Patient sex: M
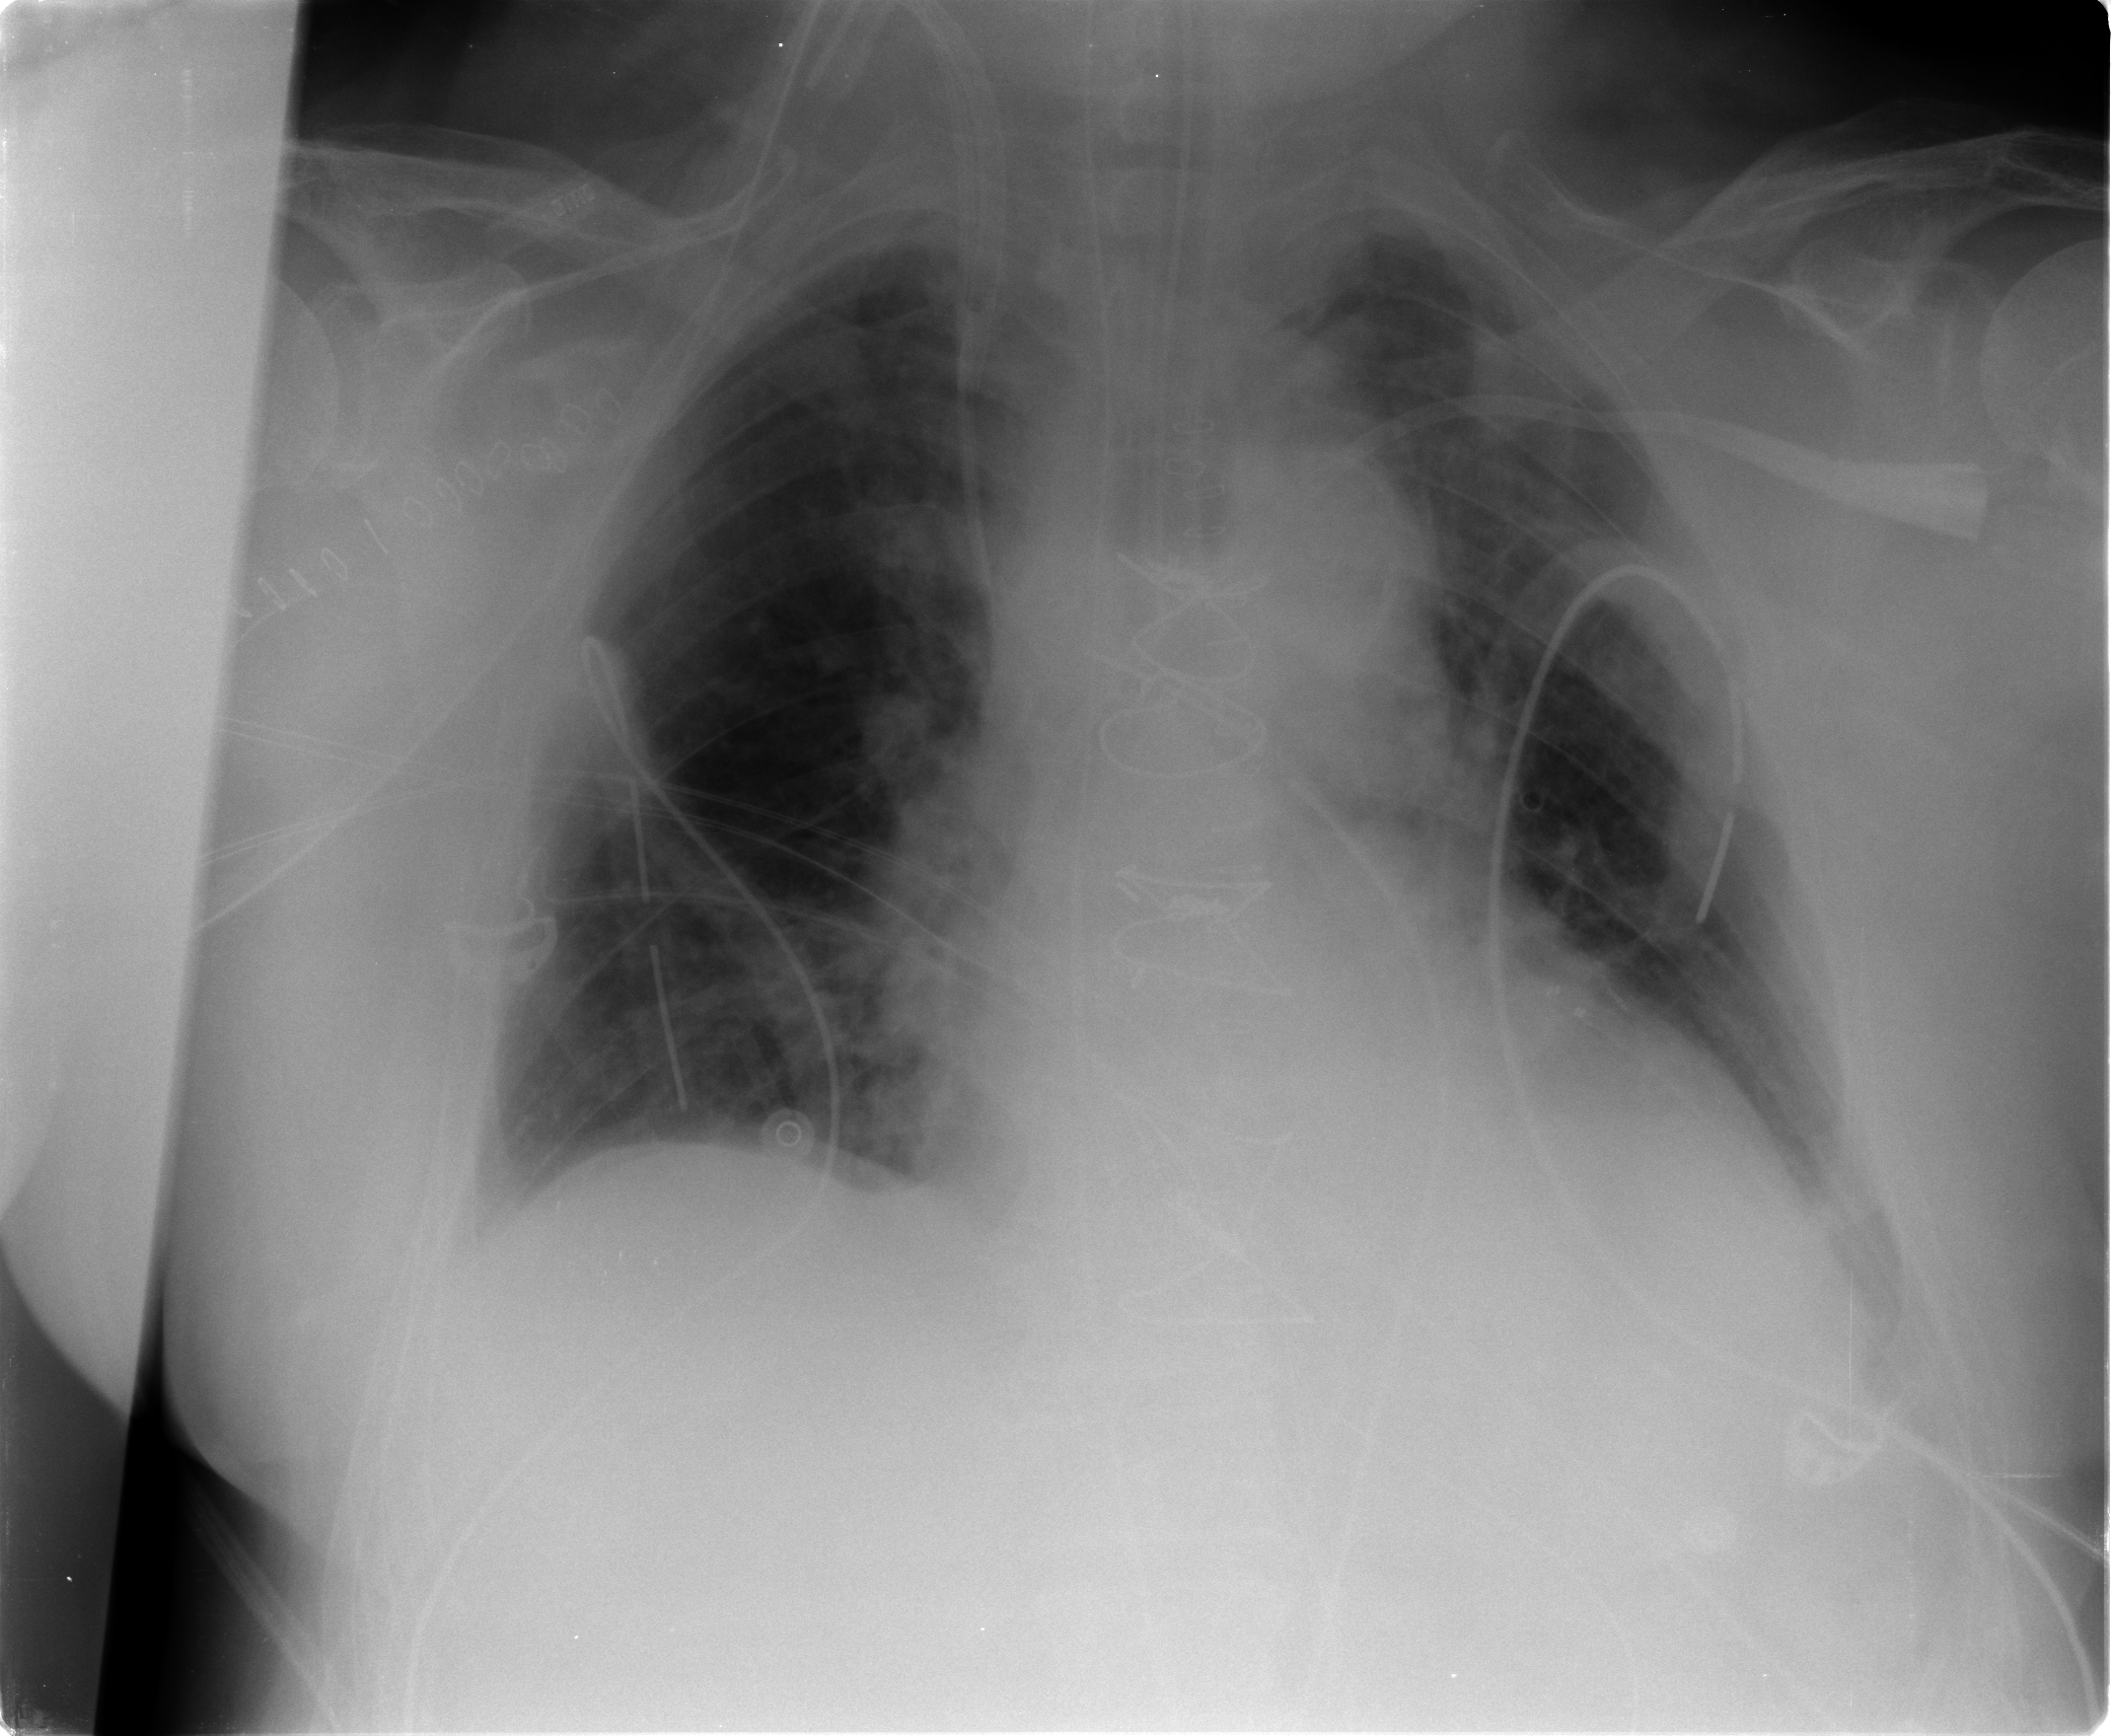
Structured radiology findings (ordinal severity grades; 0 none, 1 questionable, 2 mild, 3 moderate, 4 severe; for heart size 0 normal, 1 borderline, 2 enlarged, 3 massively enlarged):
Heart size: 2
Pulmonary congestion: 2
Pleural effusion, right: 2
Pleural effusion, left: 0
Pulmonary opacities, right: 0
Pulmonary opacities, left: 0
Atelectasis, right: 2
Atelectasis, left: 1